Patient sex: M
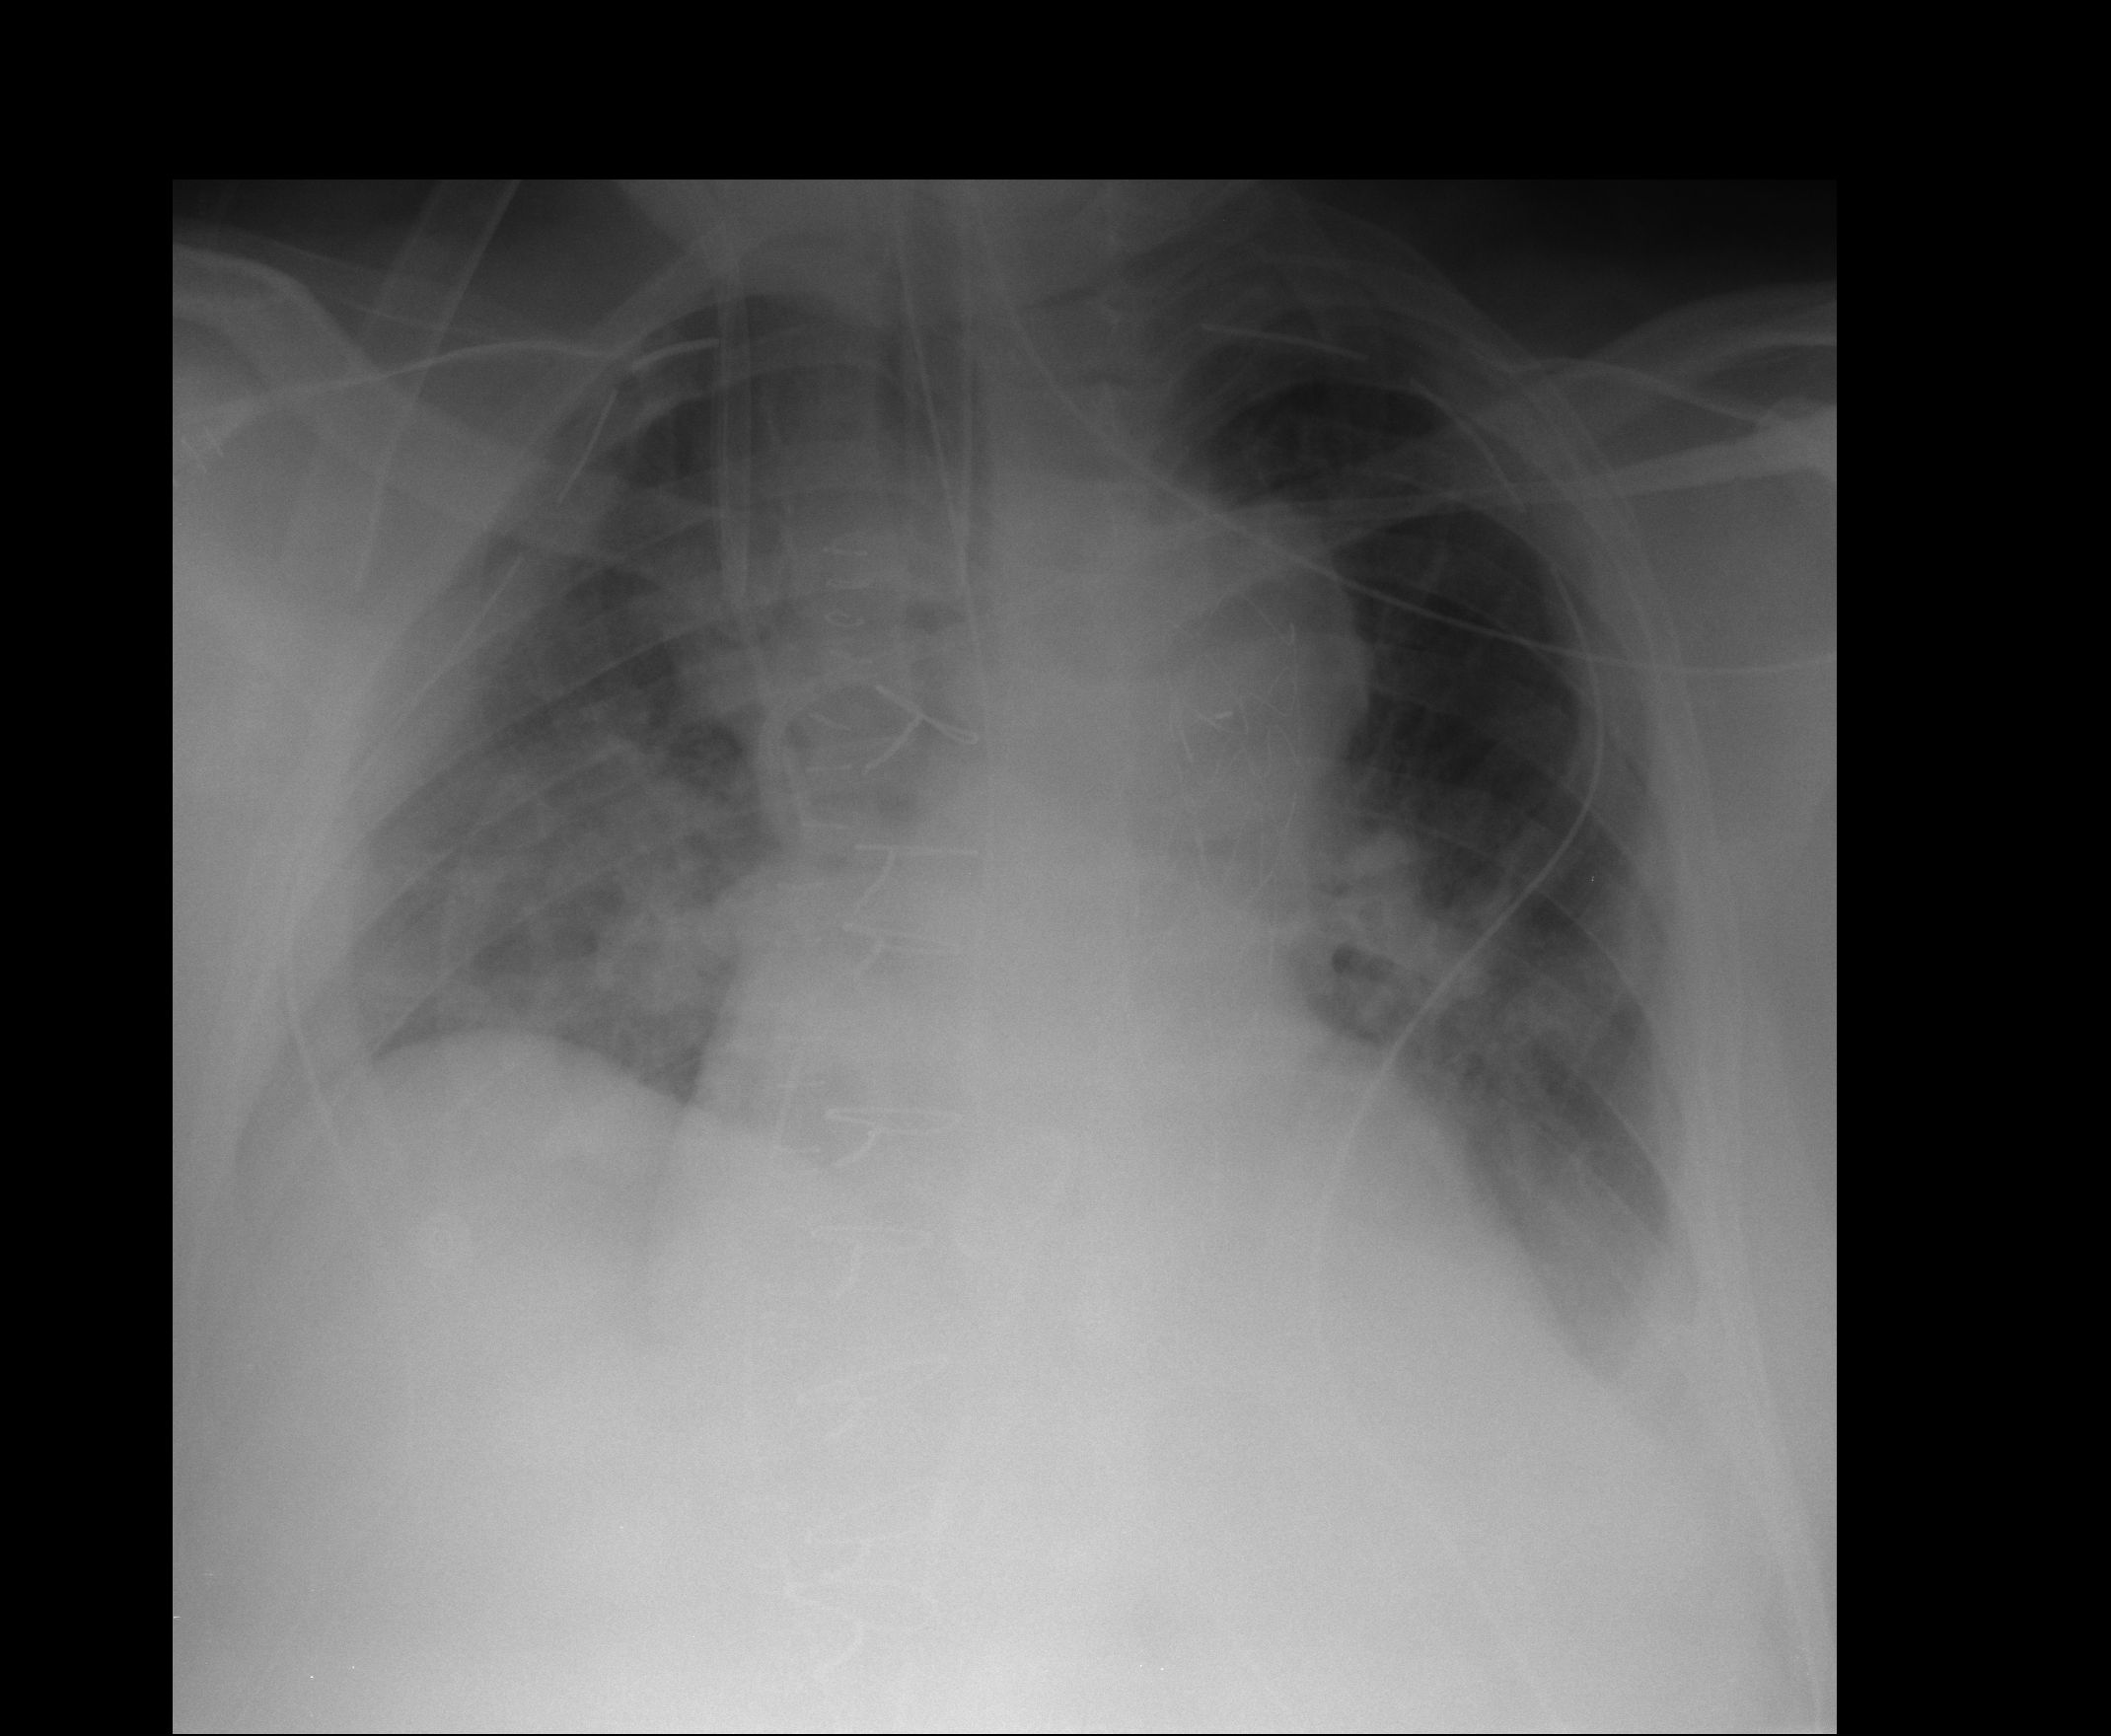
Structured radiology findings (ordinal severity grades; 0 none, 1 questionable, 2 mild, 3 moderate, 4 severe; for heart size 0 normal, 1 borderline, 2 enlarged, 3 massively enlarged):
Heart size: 2
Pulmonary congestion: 0
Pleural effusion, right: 2
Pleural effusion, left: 3
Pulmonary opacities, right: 2
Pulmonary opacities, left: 2
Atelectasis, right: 2
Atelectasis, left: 2